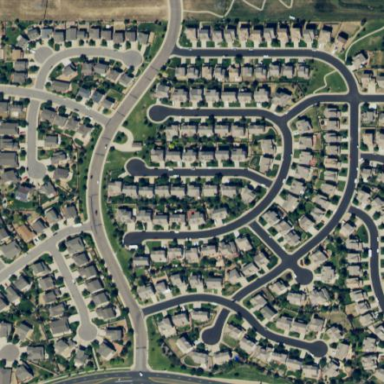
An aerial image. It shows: This residential area consists of single-family homes.